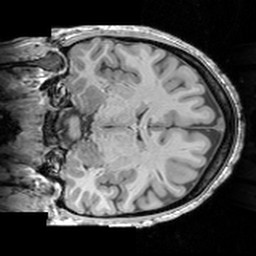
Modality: T1w
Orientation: coronal
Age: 31
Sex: female
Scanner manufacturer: siemens
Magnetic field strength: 3 T
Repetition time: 1.63 s
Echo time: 0.00311 s